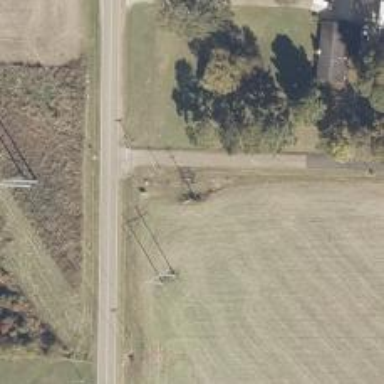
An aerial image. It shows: Power pole.